【题型】选择题　【知识点】解析几何　【难度】easy
已知椭圆$C:\dfrac{x^2}{9}+\dfrac{y^2}{4}=1$的两个焦点分别为$F_1$，$F_2$，点$P$在$C$上，则$\triangle PF_1F_2$的周长为（ ）
A．$6+2\sqrt{5}$ \qquad B．$4+2\sqrt{5}$ \qquad C．$6+2\sqrt{13}$ \qquad D．$4+2\sqrt{13}$

\vspace{0.2cm}
【解答】

\noindent \textbf{【答案】} A

\vspace{0.2cm}
\noindent \textbf{【分析】} 根据椭圆的方程，求得$a,b,c$的值，结合椭圆的定义和几何性质，即可求解.

\vspace{0.2cm}
\noindent \textbf{【详解】} 由椭圆$C:\dfrac{x^2}{9}+\dfrac{y^2}{4}=1$，可得$a=3$，$b=2$，所以$c=\sqrt{a^2-b^2}=\sqrt{5}$，
如图所示，则$\triangle PF_1F_2$的周长为$|PF_1|+|PF_2|+|F_1F_2|=2a+2c=6+2\sqrt{5}$.
故选:A.

\vspace{0.2cm}

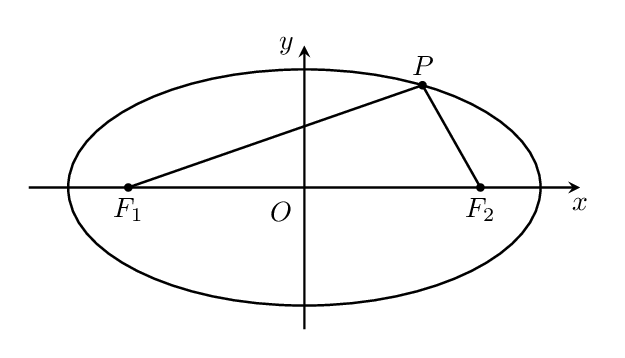